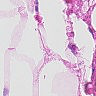
Metastatic tissue present: no